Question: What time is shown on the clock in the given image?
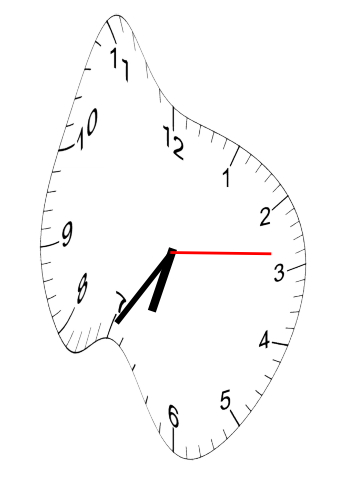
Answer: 06:35:14